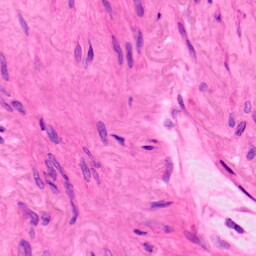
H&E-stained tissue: Lung